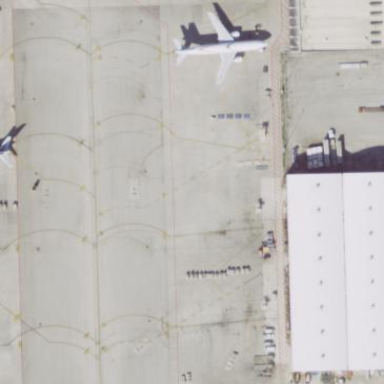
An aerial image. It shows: Apron at the airport.